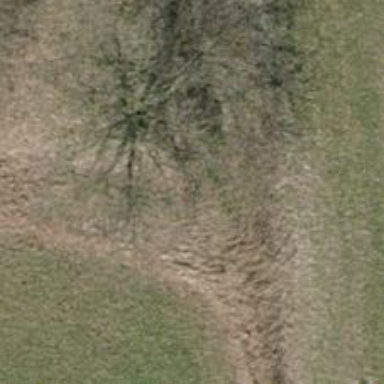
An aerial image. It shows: Ditch in the surroundings.